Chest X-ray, AP view. Patient: 57 years old, sex F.
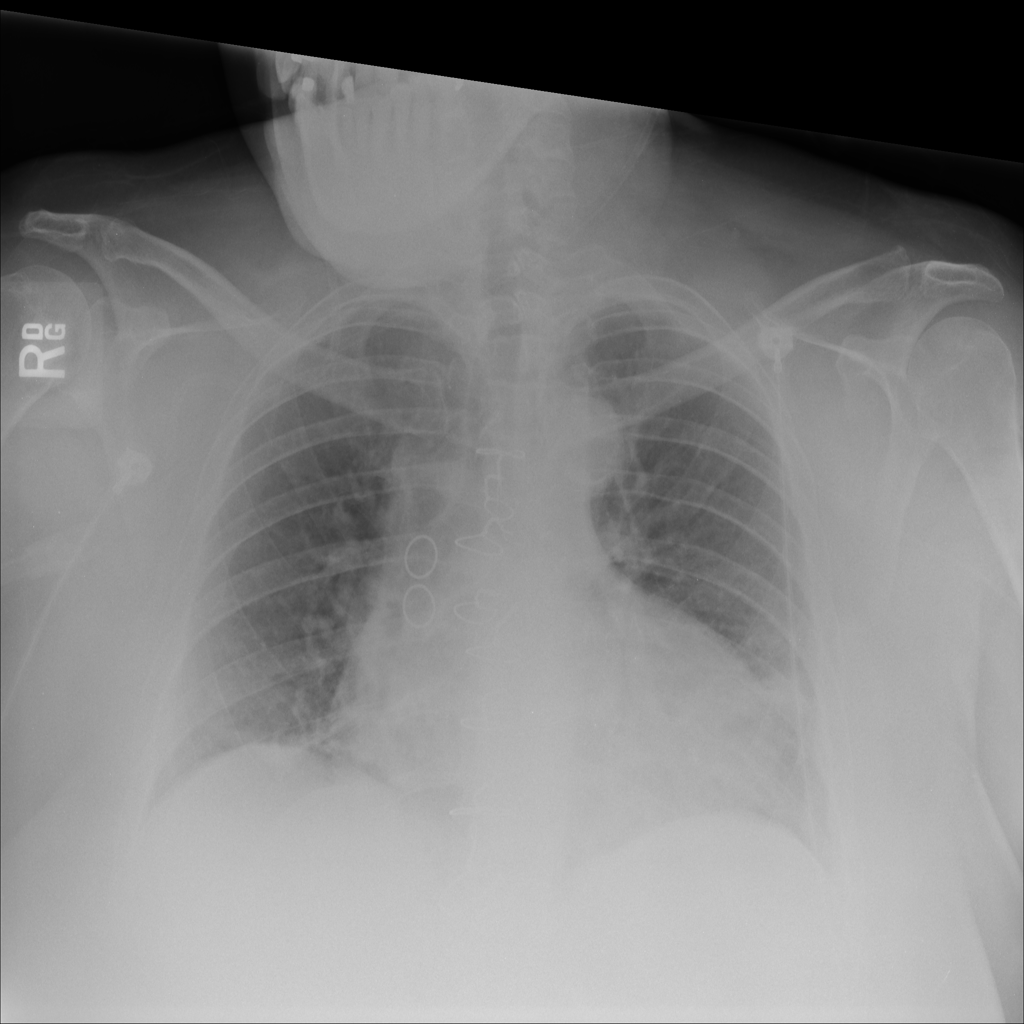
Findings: No Finding